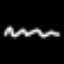
Label: squiggle